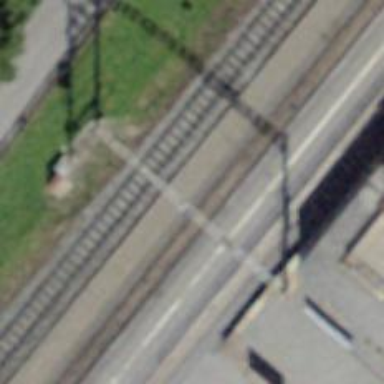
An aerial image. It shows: Stop position for public transport at railway stop.